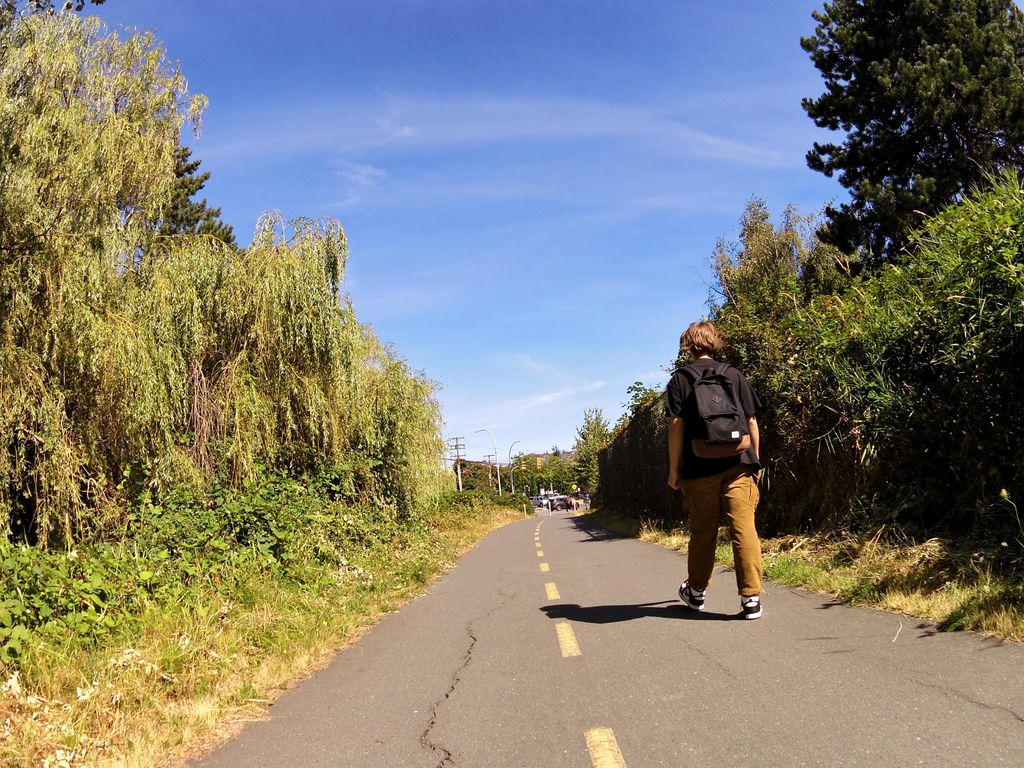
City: victoria